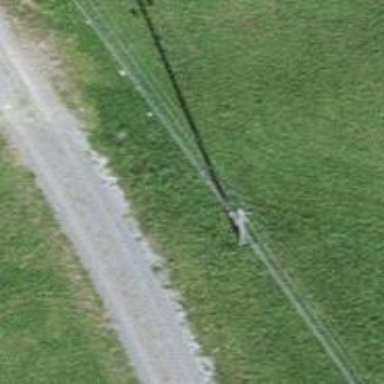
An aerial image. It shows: Utility pole as the man-made structure.